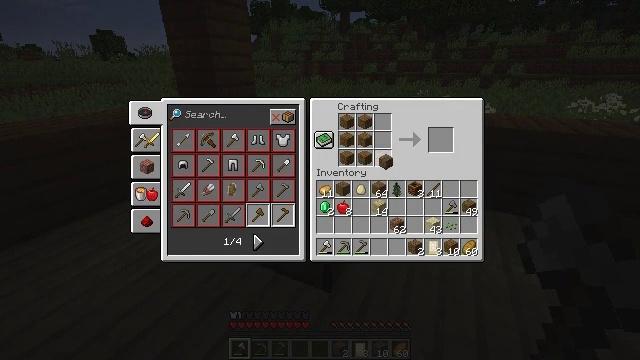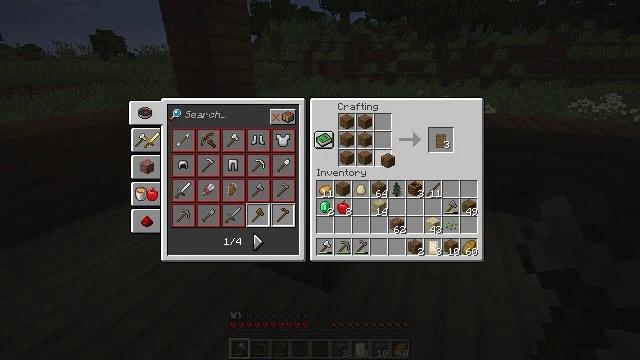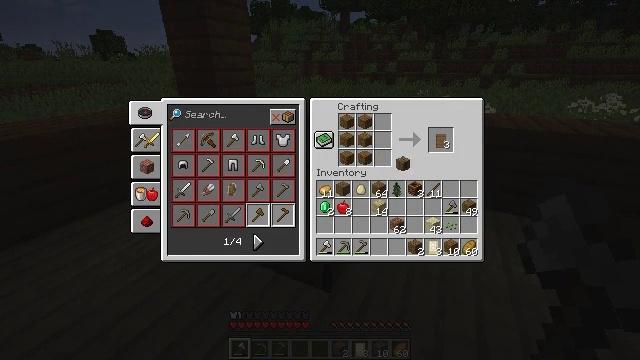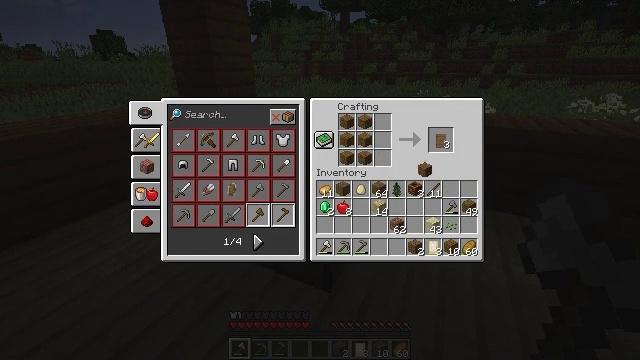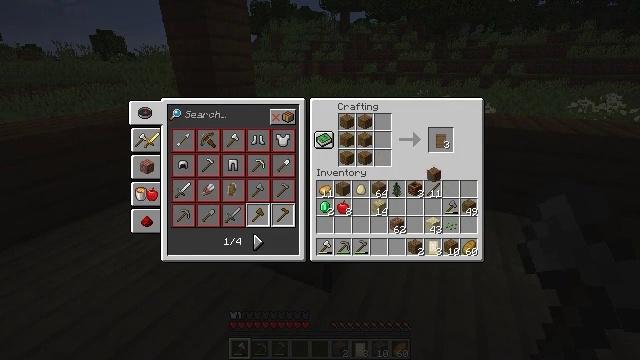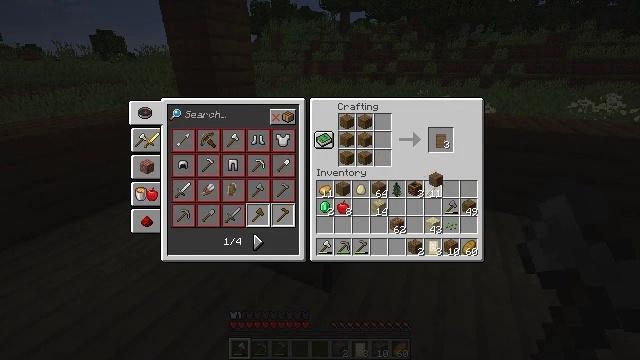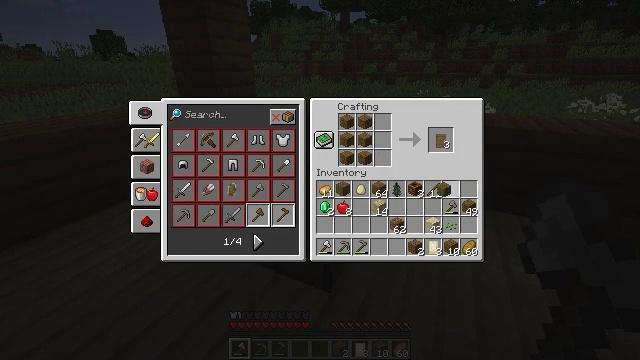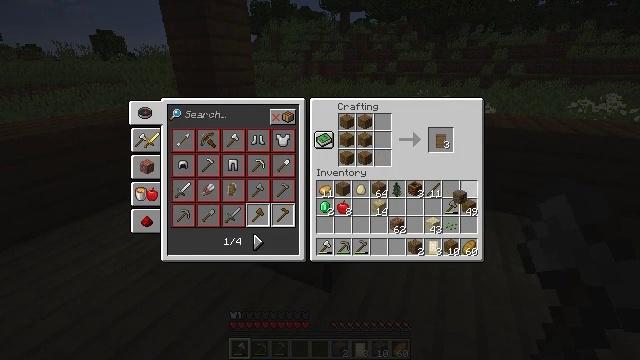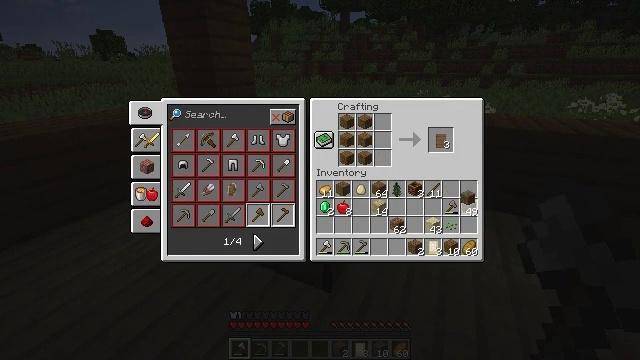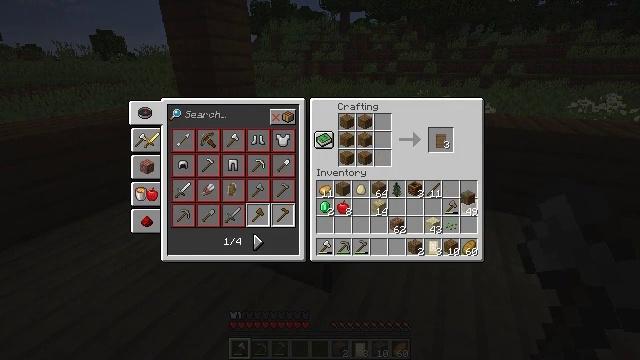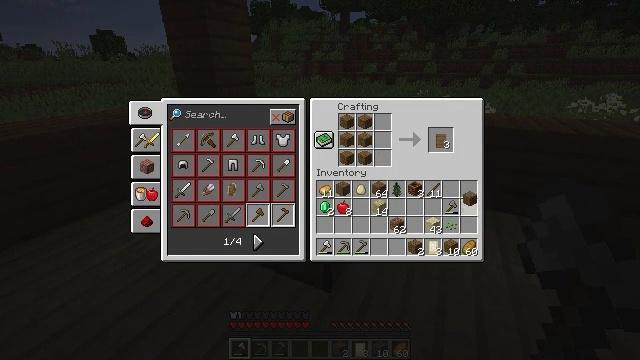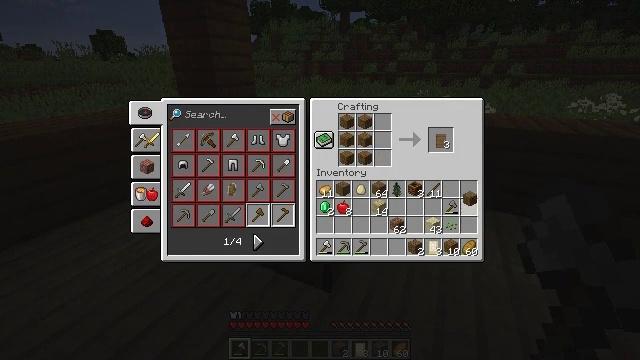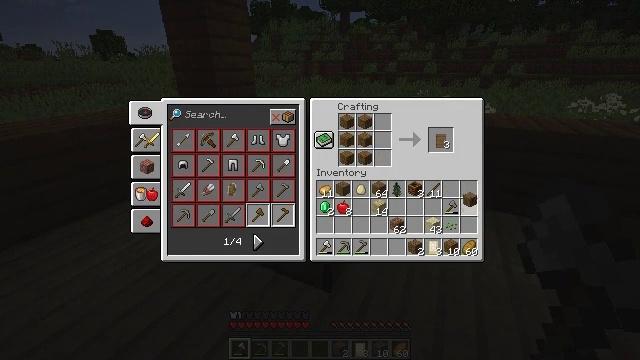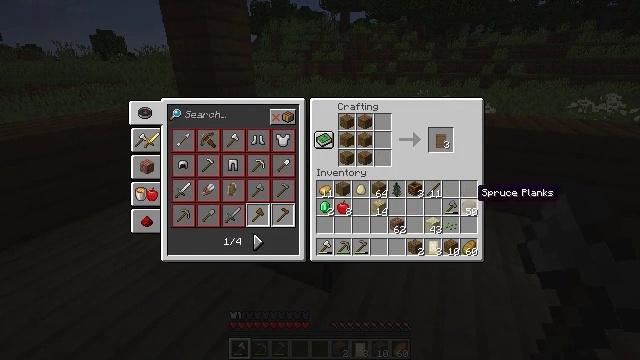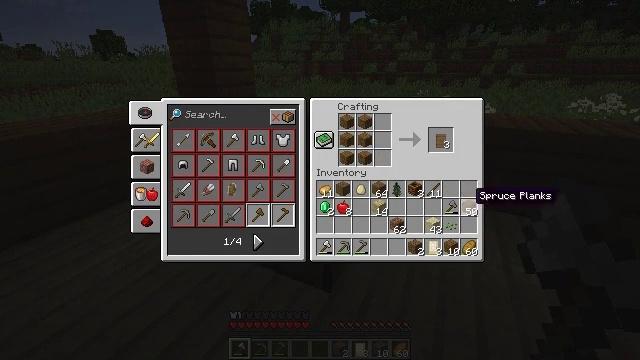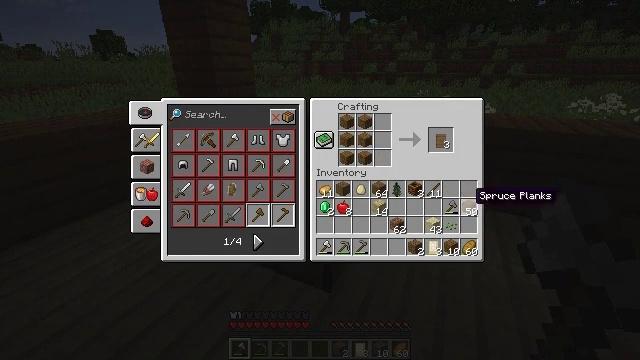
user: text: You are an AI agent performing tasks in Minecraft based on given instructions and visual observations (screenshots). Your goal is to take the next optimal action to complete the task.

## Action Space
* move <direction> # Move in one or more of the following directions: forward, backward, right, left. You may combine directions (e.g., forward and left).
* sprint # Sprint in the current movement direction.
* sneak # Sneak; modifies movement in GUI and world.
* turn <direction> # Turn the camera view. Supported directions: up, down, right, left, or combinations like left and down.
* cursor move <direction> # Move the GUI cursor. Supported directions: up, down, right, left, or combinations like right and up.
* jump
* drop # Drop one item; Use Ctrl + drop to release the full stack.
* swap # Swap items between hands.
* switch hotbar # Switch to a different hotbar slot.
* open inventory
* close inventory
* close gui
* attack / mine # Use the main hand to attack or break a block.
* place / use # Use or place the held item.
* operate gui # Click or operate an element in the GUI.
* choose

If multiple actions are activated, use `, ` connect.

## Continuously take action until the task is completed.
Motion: motion action
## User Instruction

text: Make a spruce door in the crafting table.
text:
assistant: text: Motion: no_op
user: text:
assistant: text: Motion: cursor move right
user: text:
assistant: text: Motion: cursor move right
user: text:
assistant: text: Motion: cursor move right
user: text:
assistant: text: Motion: no_op
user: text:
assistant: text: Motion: cursor move right and down
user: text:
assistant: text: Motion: cursor move right and down
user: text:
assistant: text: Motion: cursor move right
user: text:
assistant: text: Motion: operate gui
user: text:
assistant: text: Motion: operate gui
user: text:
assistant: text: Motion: operate gui
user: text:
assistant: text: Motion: operate gui
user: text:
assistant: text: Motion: no_op
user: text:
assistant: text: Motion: no_op
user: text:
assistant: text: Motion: no_op
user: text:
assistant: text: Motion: cursor move up
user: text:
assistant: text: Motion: cursor move up
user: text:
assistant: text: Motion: no_op
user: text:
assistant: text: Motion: no_op
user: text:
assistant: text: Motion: cursor move up
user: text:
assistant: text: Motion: no_op
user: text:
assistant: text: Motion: no_op
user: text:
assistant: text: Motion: no_op
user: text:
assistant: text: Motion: no_op
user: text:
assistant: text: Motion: no_op
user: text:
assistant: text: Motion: no_op
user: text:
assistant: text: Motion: operate gui
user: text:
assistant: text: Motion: operate gui
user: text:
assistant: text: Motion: operate gui
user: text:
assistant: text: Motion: no_op